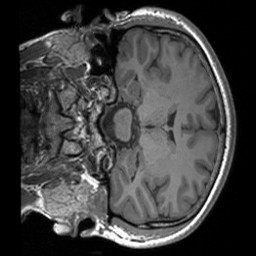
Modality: T1w
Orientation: coronal
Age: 27
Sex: male
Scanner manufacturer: siemens
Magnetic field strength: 3 T
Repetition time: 1.9 s
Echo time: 0.00252 s